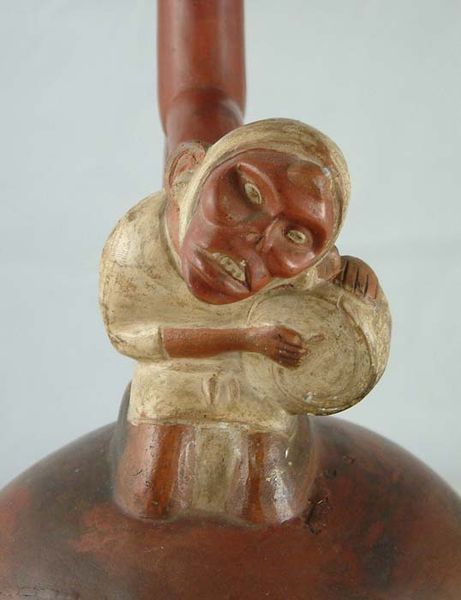
Titel: Stirrup-Spout Jug with Death's Head Drummer Figure
Standort: Amherst (Massachusetts, USA)
Institution: Mead Art Museum, Amherst College
Schlagwörter: hands, men, red, white, arm, dress, face, hair, nose, sit, sitting, woman, brown, pot, vase, wooden, hand, wood, african, sad, man, ear, head, eyes, feet, ornament, chin, mouth, drum, drummer, photo, sculpture, statue, bright, nolde, person, human, instrument, music, back, close up, detail, ears, musician, legs, ceramic, fingers, monkey, figure, lips, ape, native, primitive, flute, bronze, artifact, carving, tan, kneeling, round, shirt, jug, scary, skeleton, ball, photograph, painted, stem, frown, brwon, kneel, hood, figur, holding, log, pipe, jar, brows, clay, carved, hang, teeth, object, chimpanzee, crazy, expressive, frightening, wood carving, scowl, red face, cheekbones, tilted, inca, figurine, gorilla, grimace, bandages, maya, primate, terra cotta, pound, sneer, drumming, red and white monkey sculpture, monkeying, bushman, red skinned, brarel, agressive, banging drum, banging, tmonkey